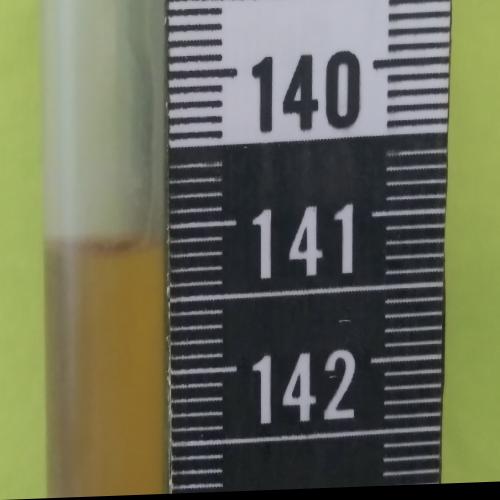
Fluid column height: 141.1 cm